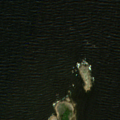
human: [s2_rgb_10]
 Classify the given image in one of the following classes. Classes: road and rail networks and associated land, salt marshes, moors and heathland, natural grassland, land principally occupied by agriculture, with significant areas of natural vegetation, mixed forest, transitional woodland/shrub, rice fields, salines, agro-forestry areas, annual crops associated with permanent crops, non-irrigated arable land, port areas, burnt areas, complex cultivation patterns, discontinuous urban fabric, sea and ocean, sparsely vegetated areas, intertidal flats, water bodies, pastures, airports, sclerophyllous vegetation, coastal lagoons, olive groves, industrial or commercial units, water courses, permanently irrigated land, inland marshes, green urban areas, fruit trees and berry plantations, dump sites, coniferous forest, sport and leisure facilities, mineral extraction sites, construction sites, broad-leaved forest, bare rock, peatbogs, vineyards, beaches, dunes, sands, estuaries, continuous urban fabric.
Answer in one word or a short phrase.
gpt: sea and ocean